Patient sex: M
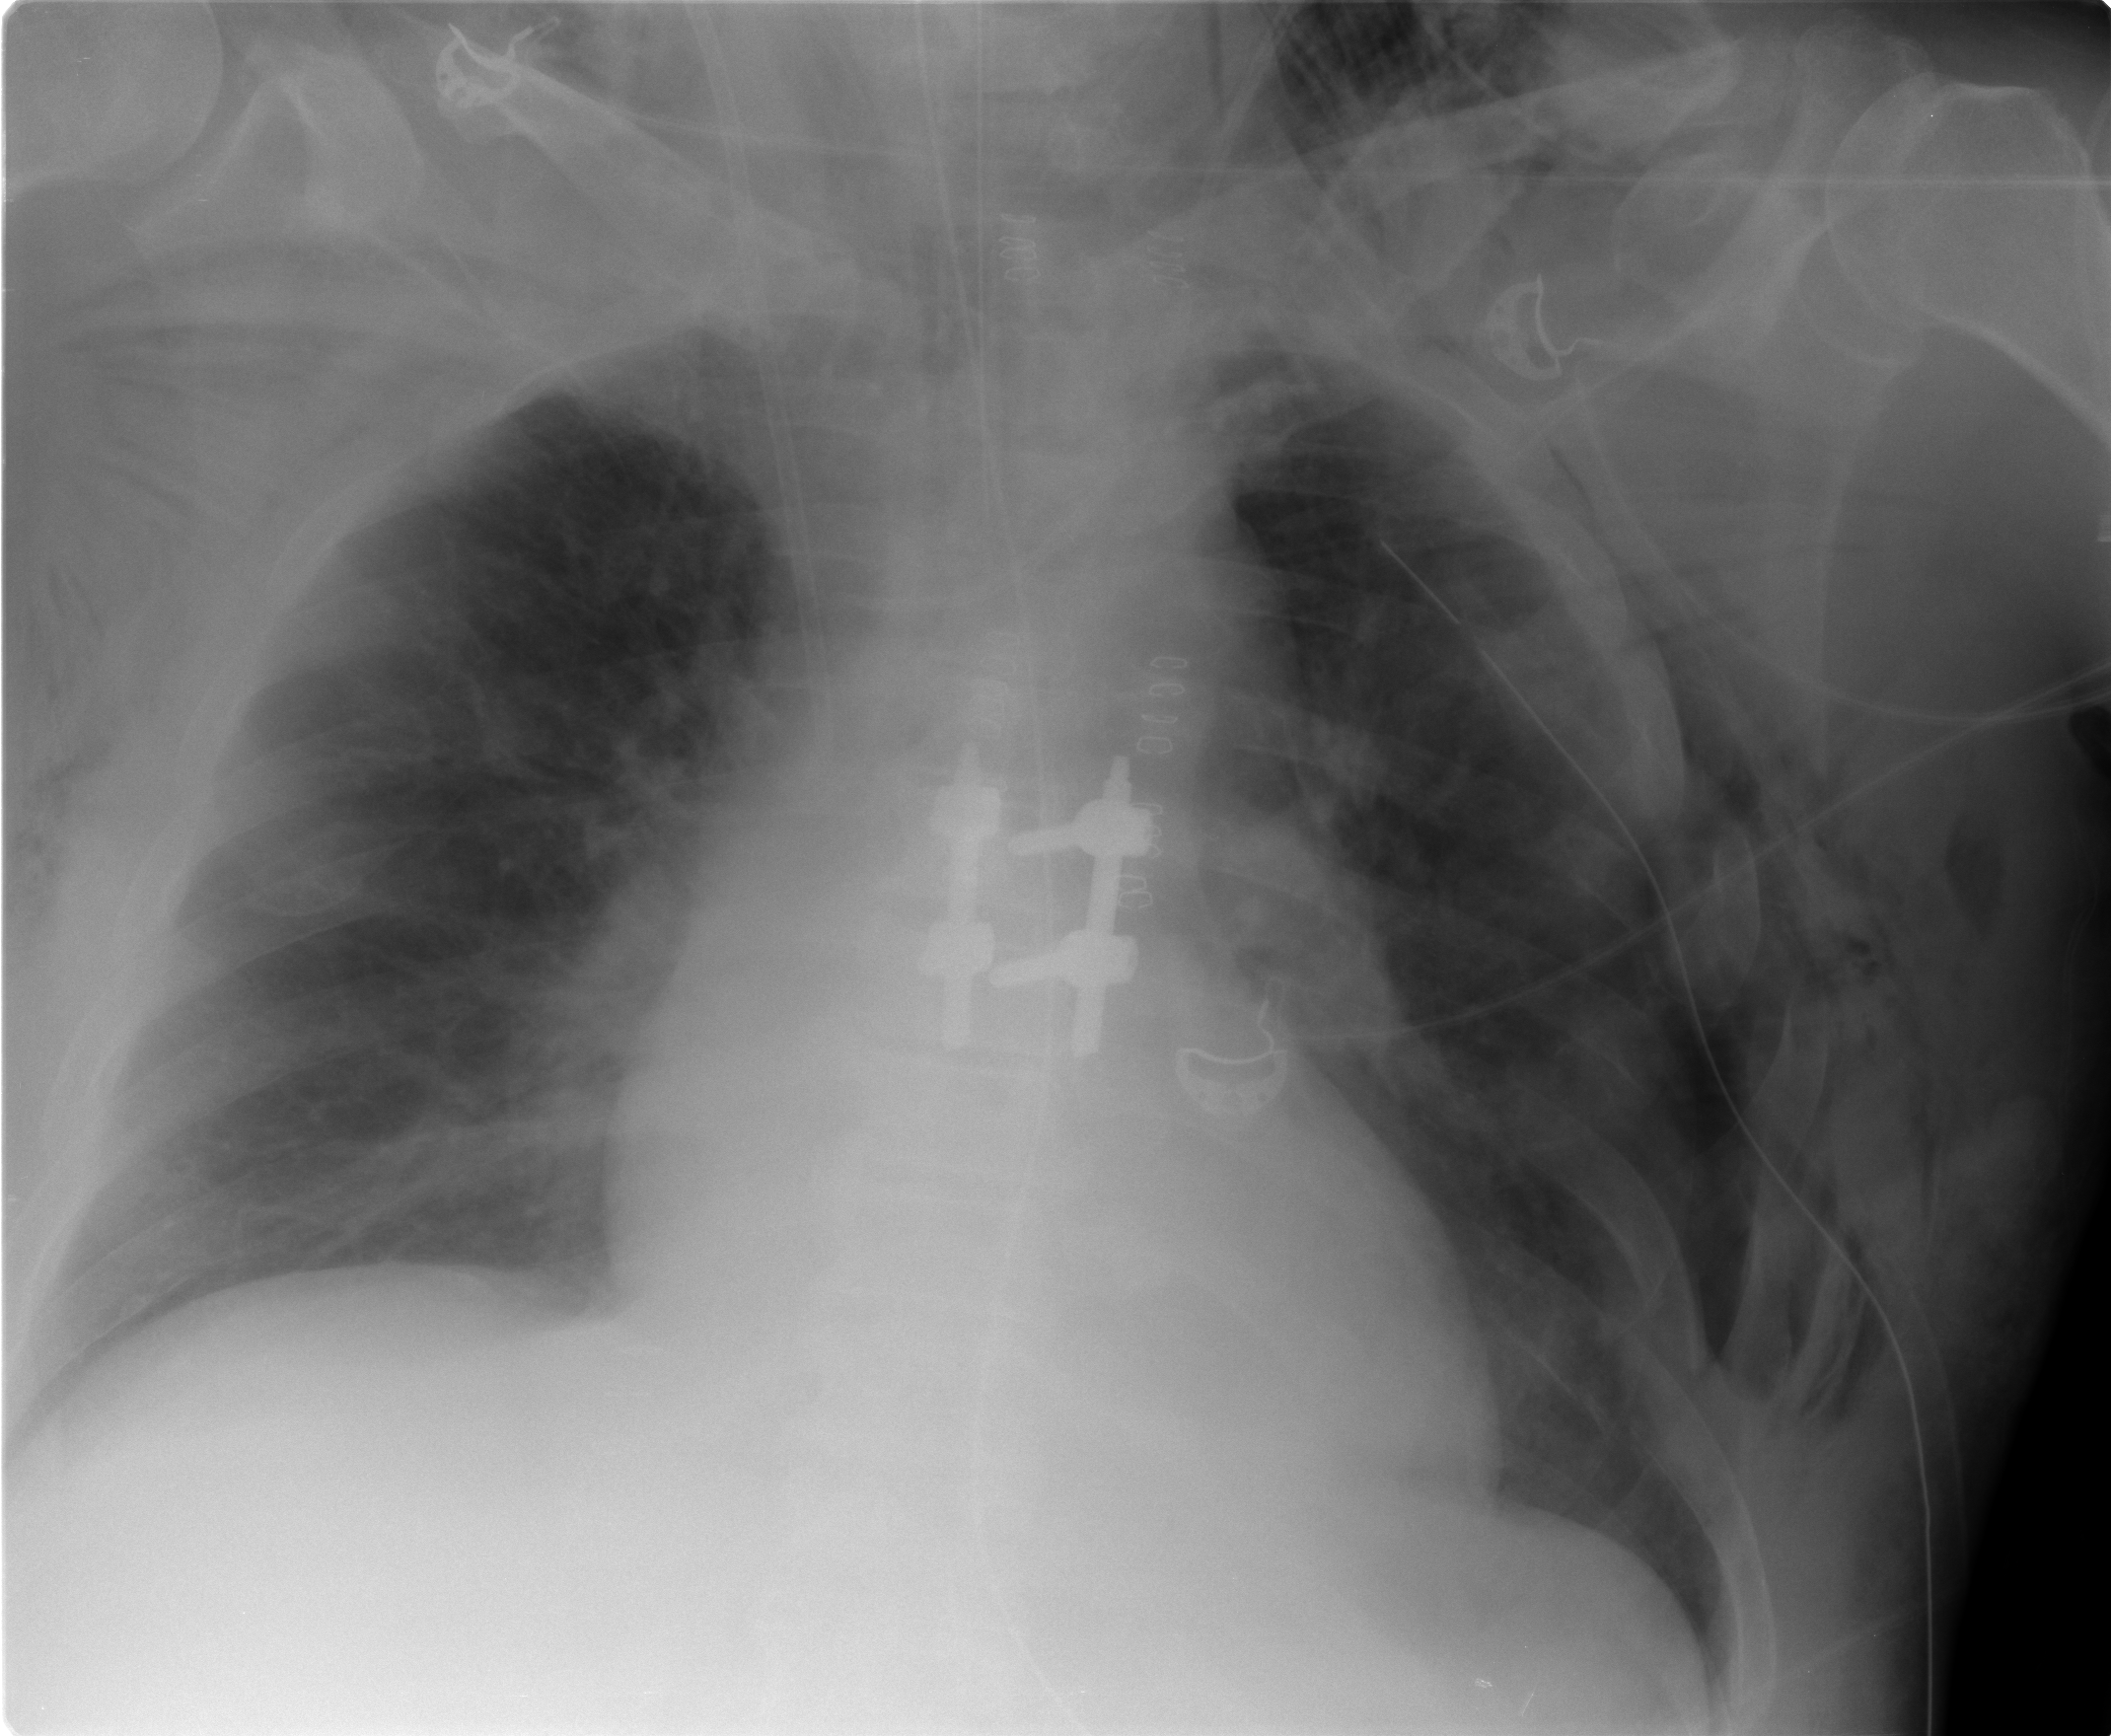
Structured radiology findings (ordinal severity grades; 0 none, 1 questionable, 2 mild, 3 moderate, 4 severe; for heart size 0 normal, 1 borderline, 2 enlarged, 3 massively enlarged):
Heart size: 1
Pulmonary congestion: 2
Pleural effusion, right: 0
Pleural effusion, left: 1
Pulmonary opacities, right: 0
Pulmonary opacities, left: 0
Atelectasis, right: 0
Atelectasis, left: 2